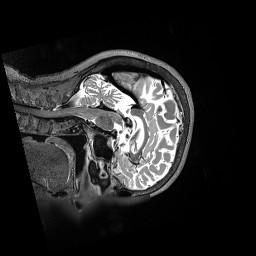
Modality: T2w
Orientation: sagittal
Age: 59
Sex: female